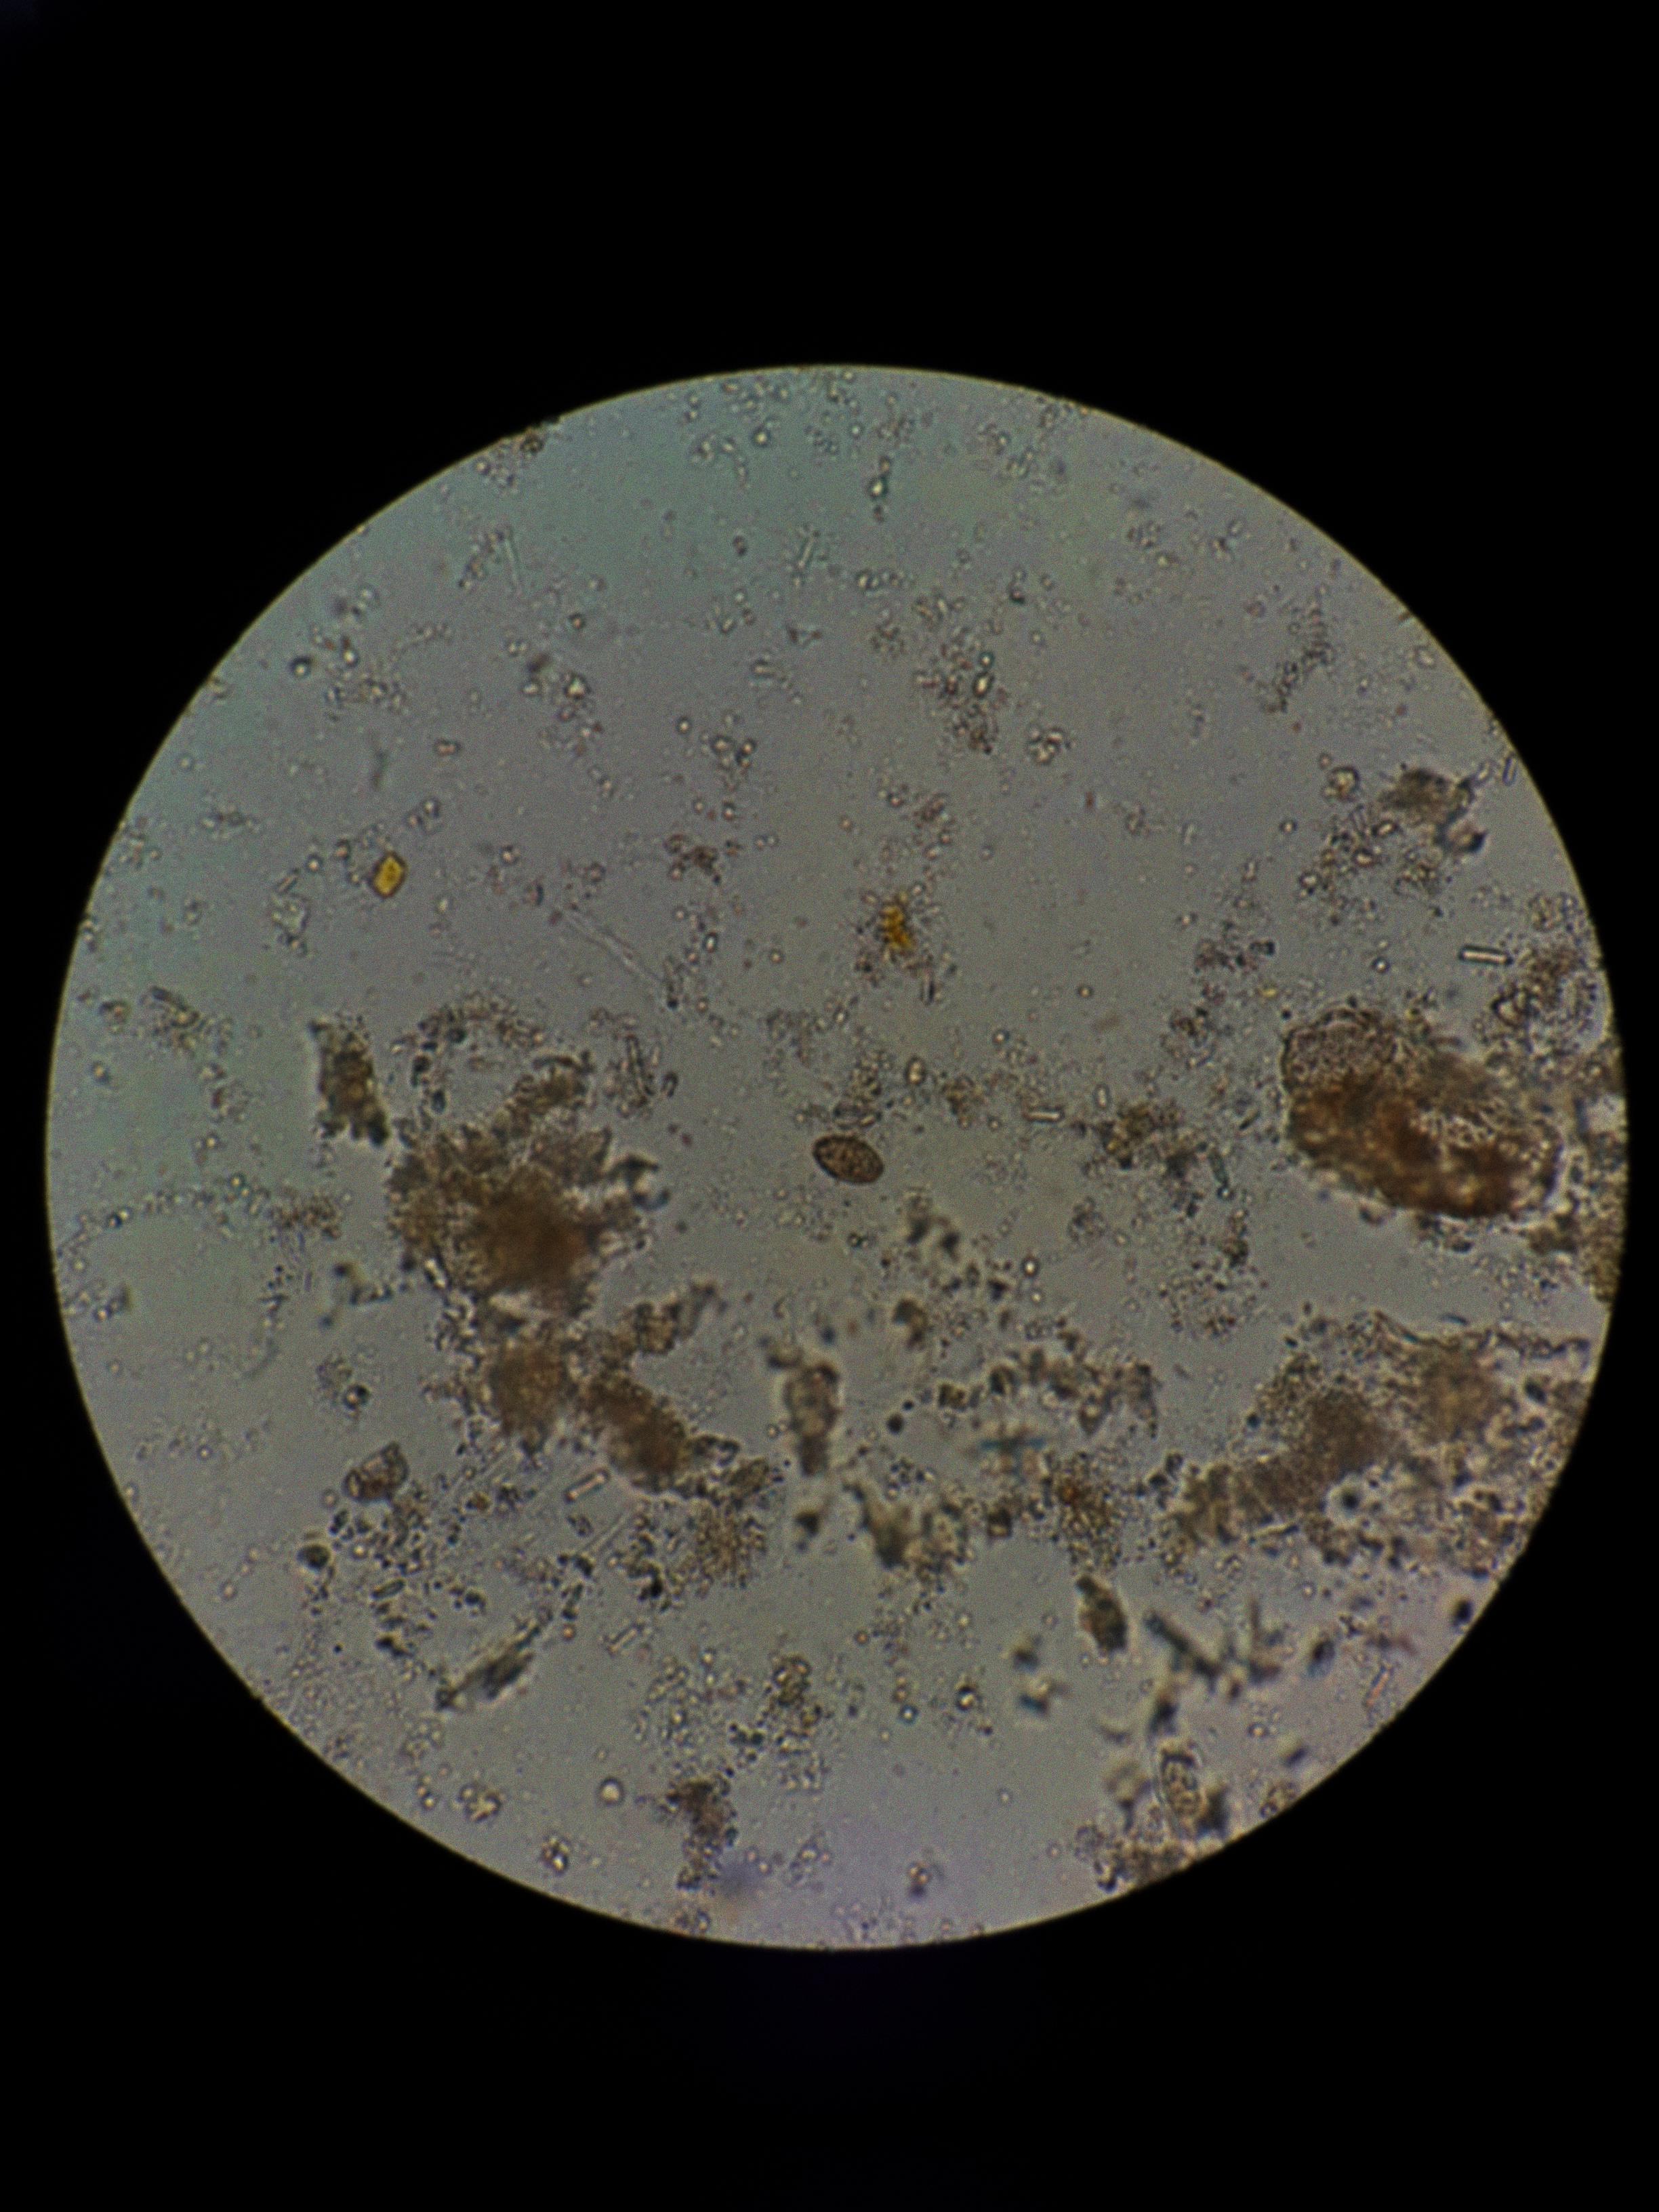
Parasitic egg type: Opisthorchis viverrine